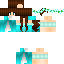
A female human skin with dark skin, wearing brown long hair dressed in a blue hoodie and black pants, featuring a closed mouth.